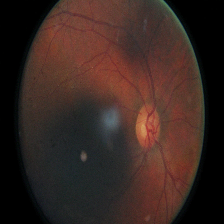
Diabetic retinopathy grade: Moderate